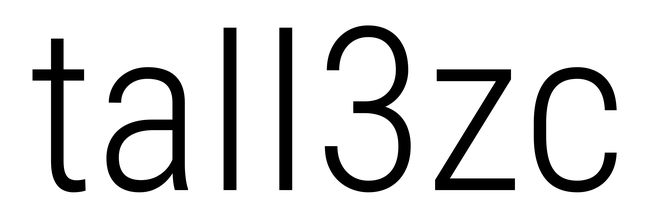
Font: Roboto_Condensed_Light